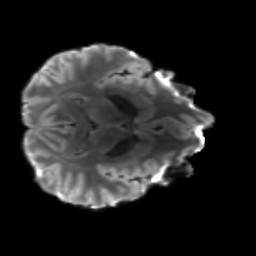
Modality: T2w
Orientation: axial
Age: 27
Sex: female
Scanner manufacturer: siemens
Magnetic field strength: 3 T
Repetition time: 3.5 s
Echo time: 0.086 s